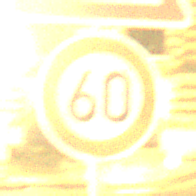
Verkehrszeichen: Geschwindigkeit60
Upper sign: AmphibienwanderungLinks
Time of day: Night
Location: Outdoor (Urban)
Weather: Overcast
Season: NotSpecified
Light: Artificial